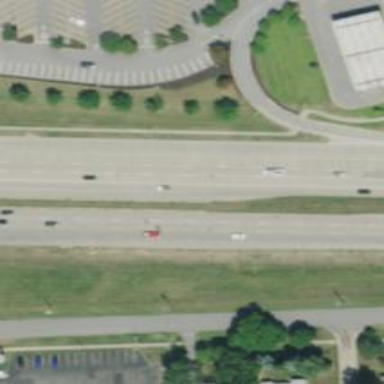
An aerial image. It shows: Primary highway.